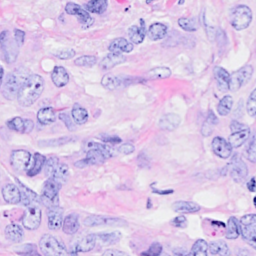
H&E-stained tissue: Breast